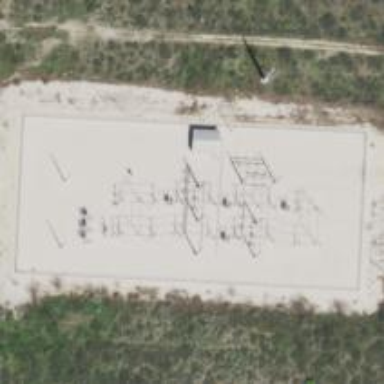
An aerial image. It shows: Switch used for power control.